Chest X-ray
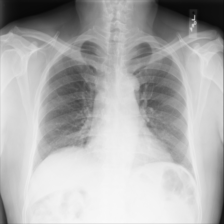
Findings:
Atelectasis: negative
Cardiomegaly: negative
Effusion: negative
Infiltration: negative
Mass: negative
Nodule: negative
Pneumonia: negative
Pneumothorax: negative
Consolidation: negative
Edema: negative
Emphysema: negative
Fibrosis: negative
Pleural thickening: negative
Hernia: negative